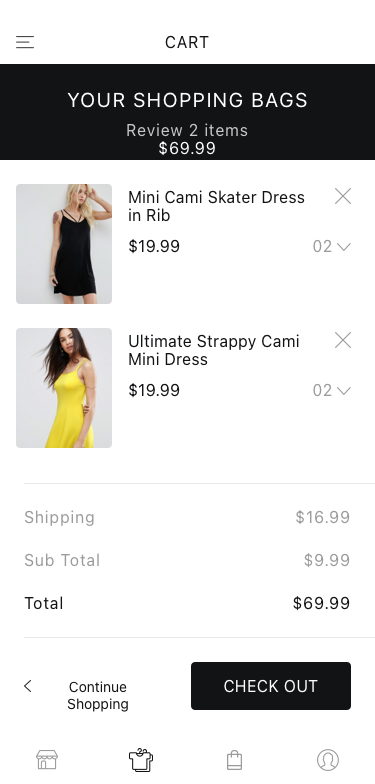
Text in this UI design:
Check out
Continue Shopping
Shipping
$16.99
Sub Total
$9.99
Total
$69.99
Mini Cami Skater Dress
in Rib
$19.99
02
Ultimate Strappy Cami Mini Dress
$19.99
02
Your Shopping Bags
Review 2 items $69.99
Cart